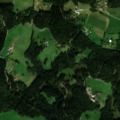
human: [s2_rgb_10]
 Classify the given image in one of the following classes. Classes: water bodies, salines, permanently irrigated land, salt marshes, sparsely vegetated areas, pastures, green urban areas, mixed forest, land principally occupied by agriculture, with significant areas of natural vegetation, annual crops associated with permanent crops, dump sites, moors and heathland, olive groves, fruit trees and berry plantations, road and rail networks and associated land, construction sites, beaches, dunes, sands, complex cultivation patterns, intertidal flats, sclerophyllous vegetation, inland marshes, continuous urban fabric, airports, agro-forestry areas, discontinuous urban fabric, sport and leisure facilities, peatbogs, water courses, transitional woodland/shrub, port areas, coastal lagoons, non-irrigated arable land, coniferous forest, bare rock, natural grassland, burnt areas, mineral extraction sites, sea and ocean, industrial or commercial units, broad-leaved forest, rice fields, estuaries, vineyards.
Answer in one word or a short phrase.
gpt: pastures, coniferous forest, mixed forest